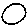
Label: circle